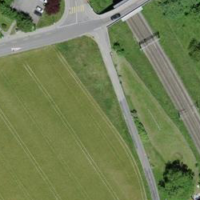
EUNIS habitat code: 52
Species observed at this site:
Erodium cicutarium